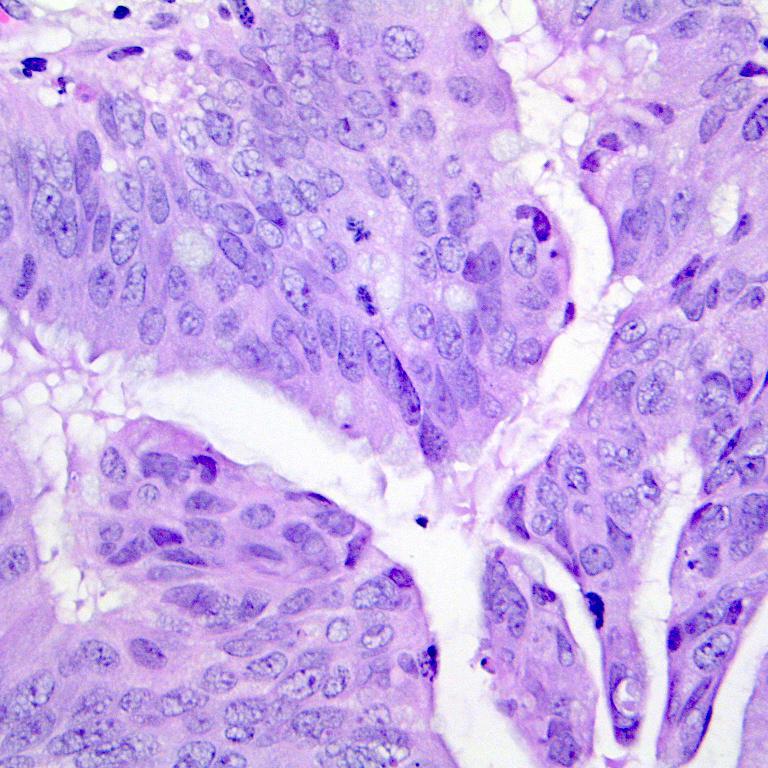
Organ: colon
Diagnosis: adenocarcinomas